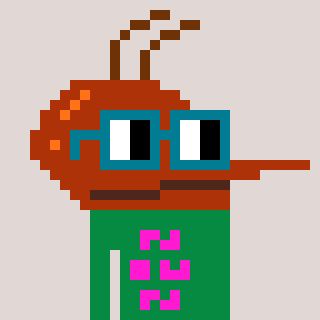
a pixel art character with square dark green glasses, a mosquito-shaped head and a green-colored body on a warm background